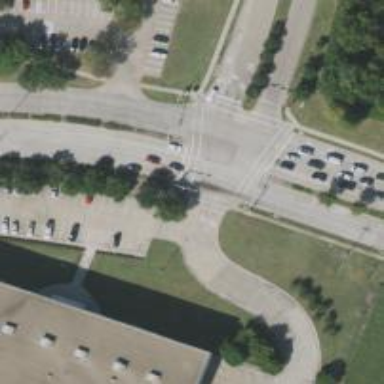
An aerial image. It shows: Secondary road with separate sidewalks.